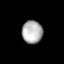
Tissue: lung
Cell type: Epithelial cells
Senescence score: 0.2407
Nuclear area (px): 460
Mean DAPI intensity: 176.591